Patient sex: M
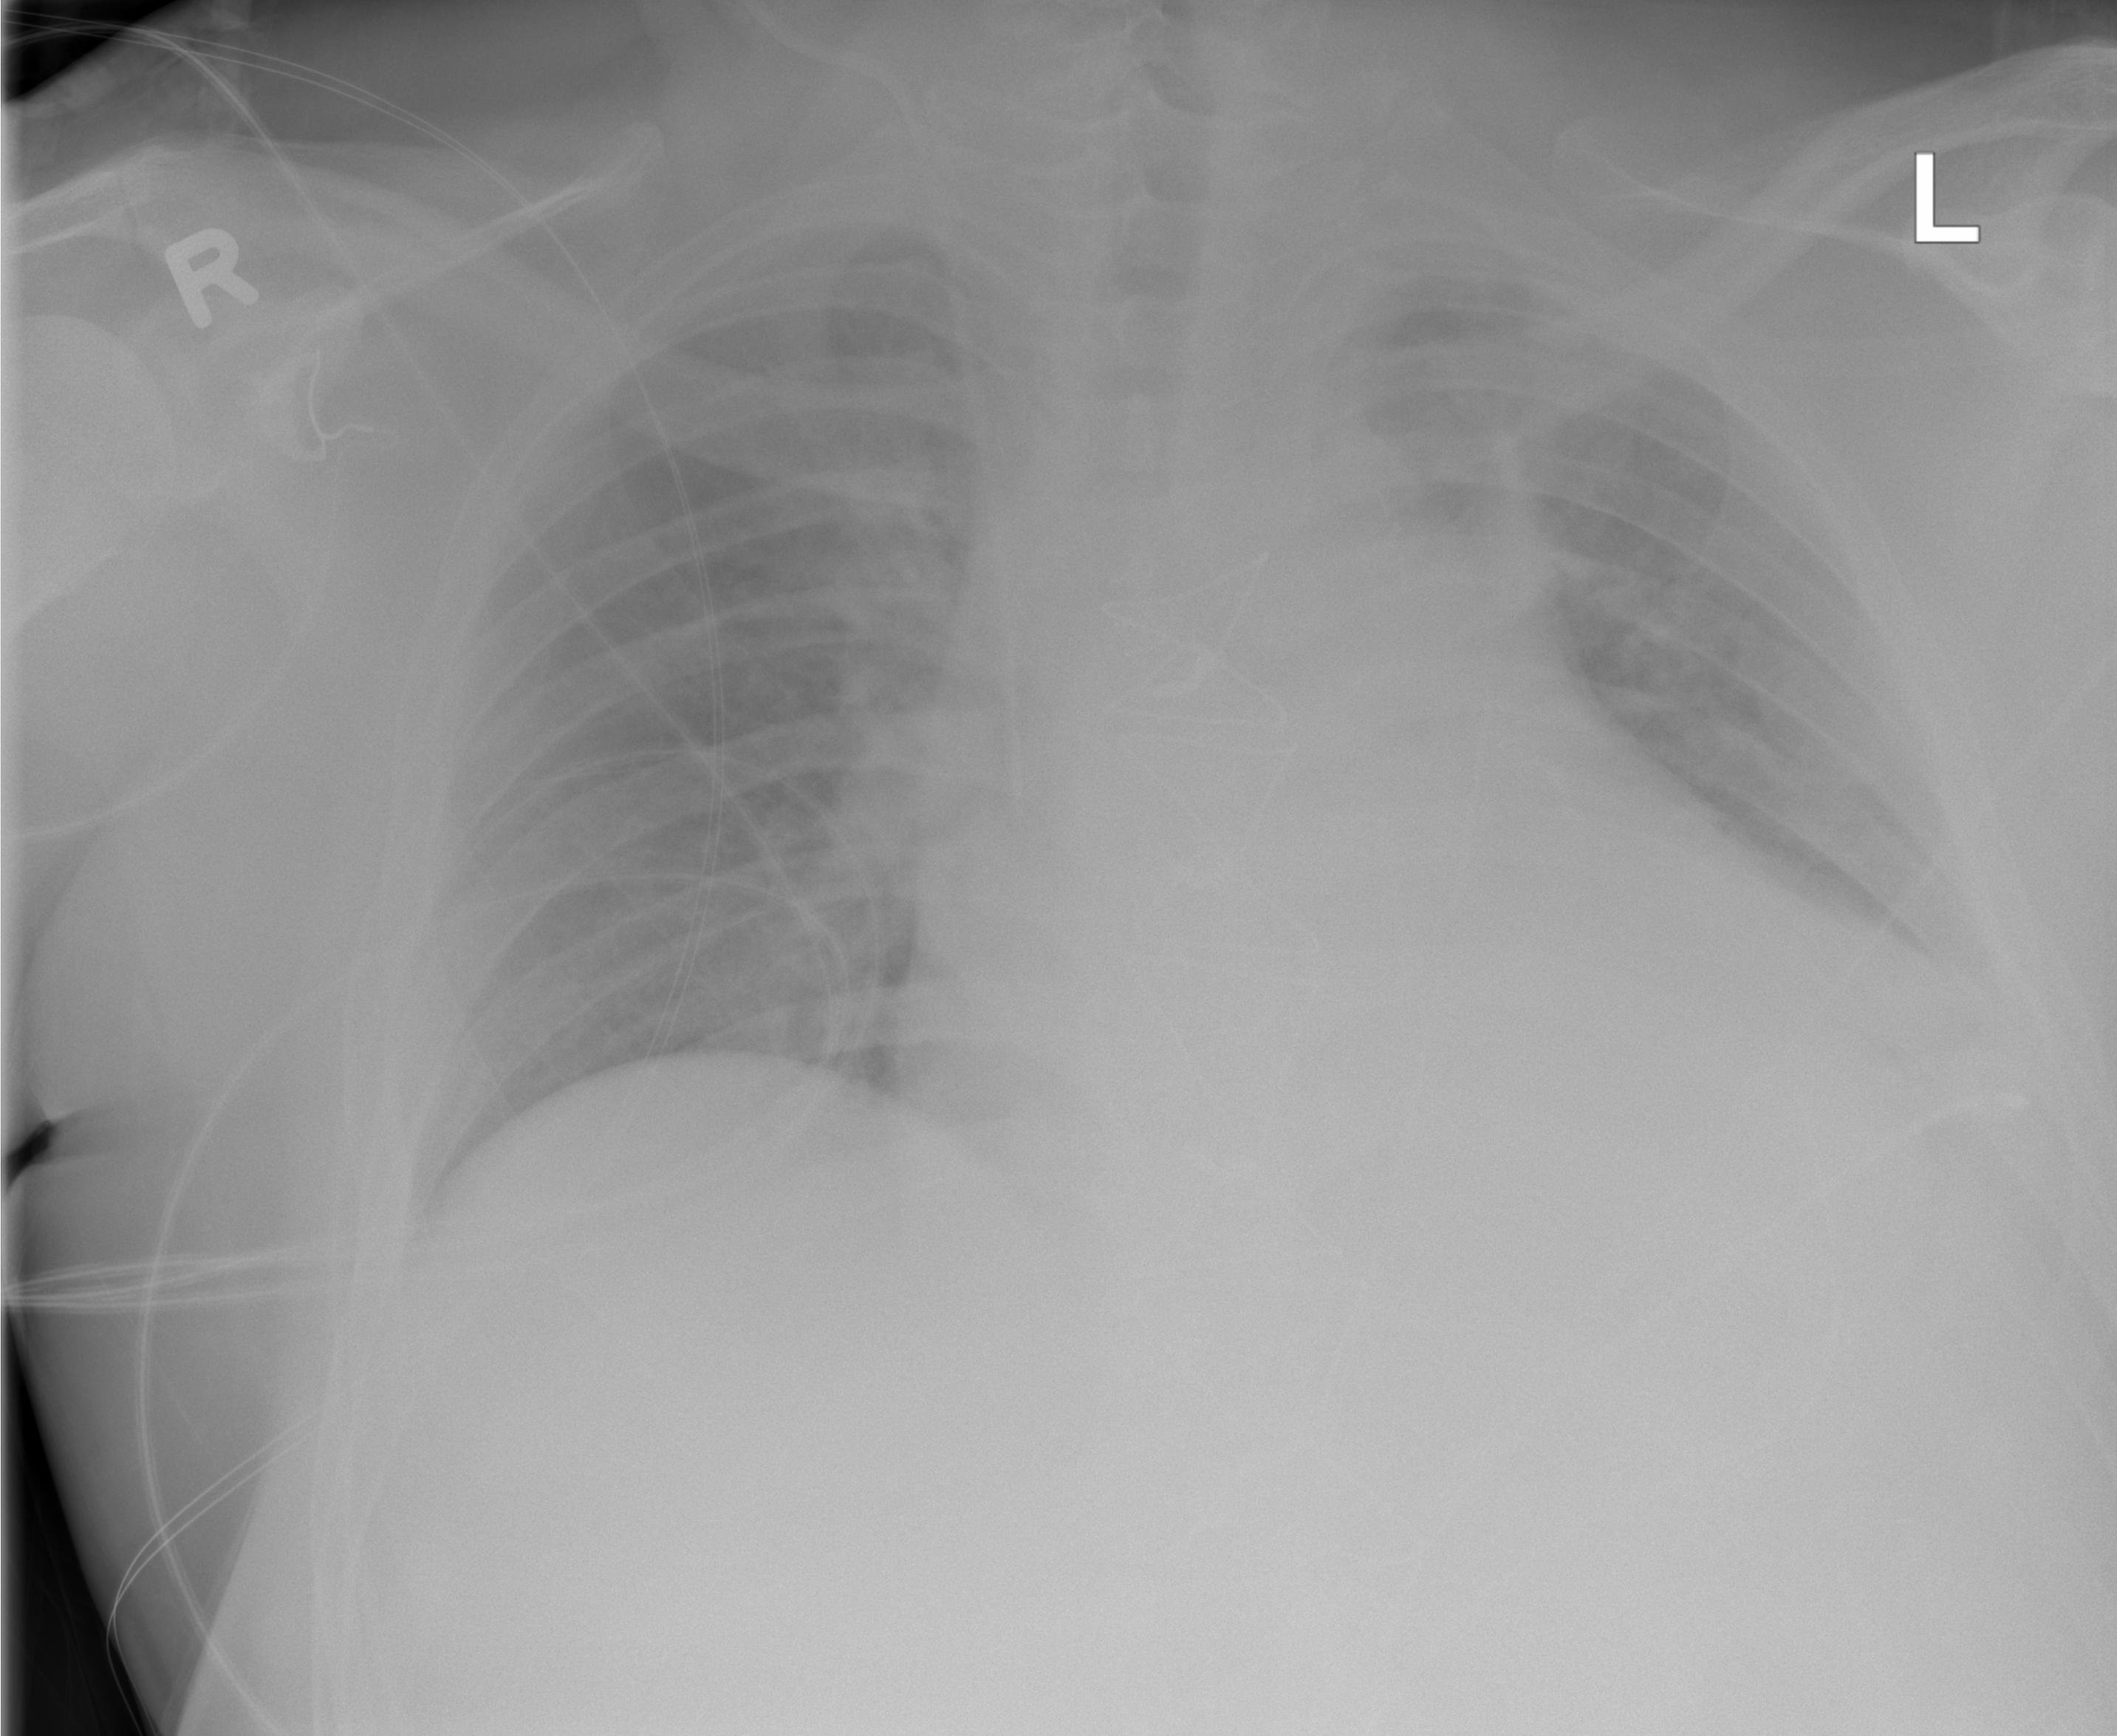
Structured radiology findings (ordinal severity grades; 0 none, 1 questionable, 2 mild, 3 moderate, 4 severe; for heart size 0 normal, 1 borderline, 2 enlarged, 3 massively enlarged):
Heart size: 2
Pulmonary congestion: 3
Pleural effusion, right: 0
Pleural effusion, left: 2
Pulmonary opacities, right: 0
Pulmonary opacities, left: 0
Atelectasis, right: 0
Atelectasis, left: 0